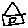
Label: house